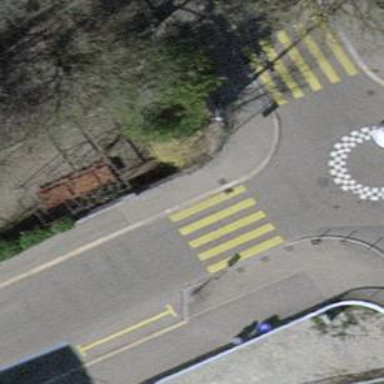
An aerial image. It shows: Uncontrolled zebra crossing on the road.